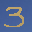
Label: 3